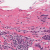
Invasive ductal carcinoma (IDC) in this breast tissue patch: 0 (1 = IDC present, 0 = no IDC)